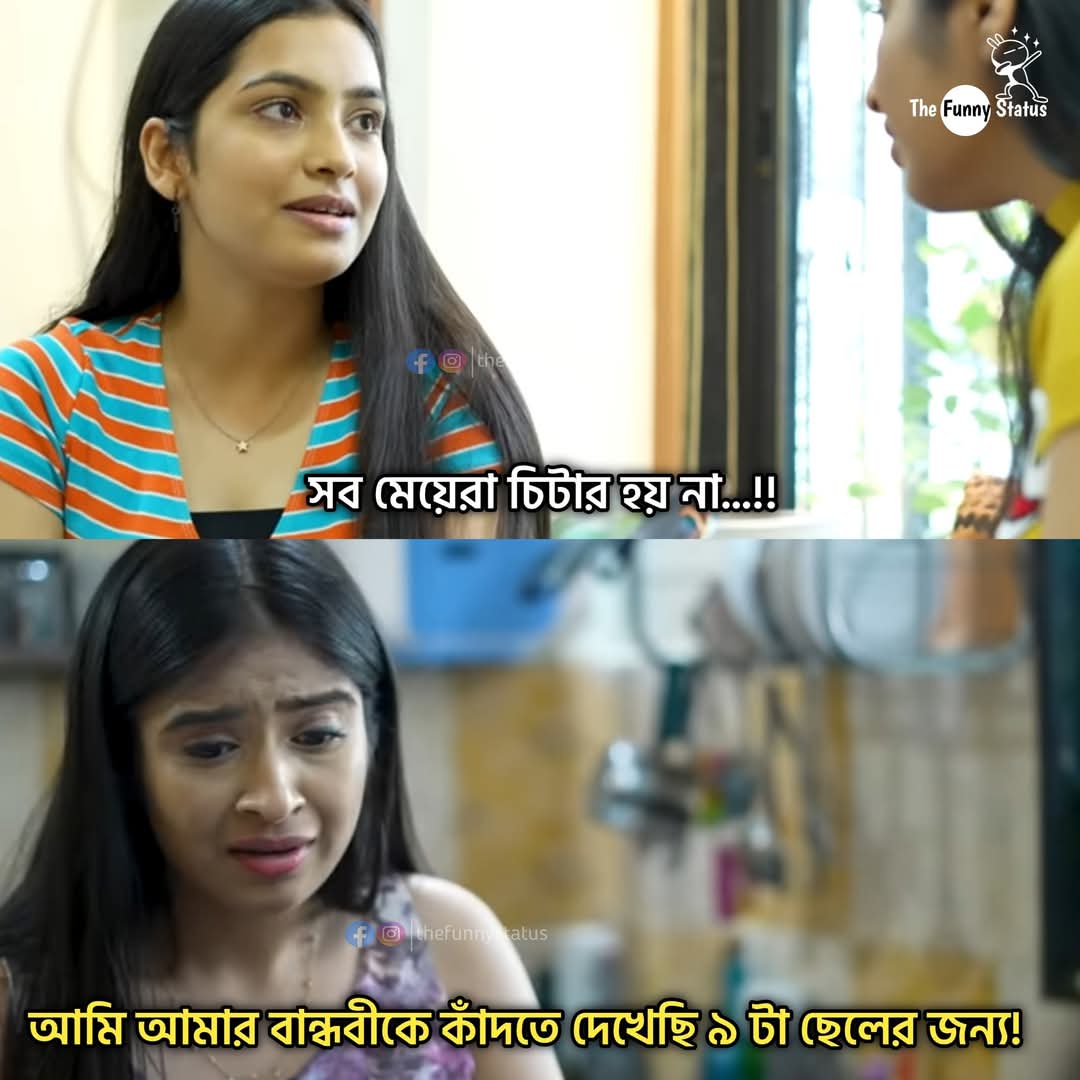
Text: সব মেয়েরা চিটার হয় না...!!
আমি আমার বান্ধবীকে কাঁদতে দেখেছি ৯ টা ছেলের জন্য!
Label: Non Hate